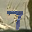
Label: 7